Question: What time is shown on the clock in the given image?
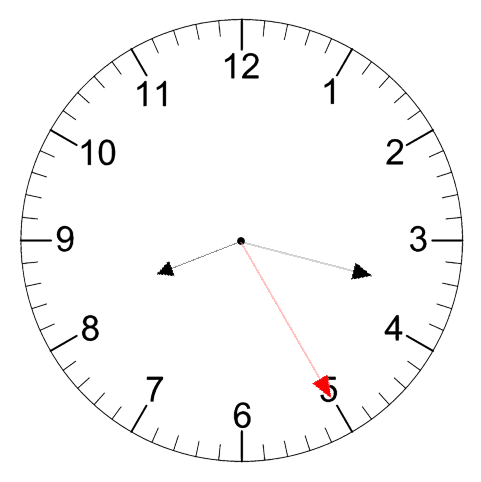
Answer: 08:17:25